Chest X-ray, PA view. Patient: 49 years old, sex M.
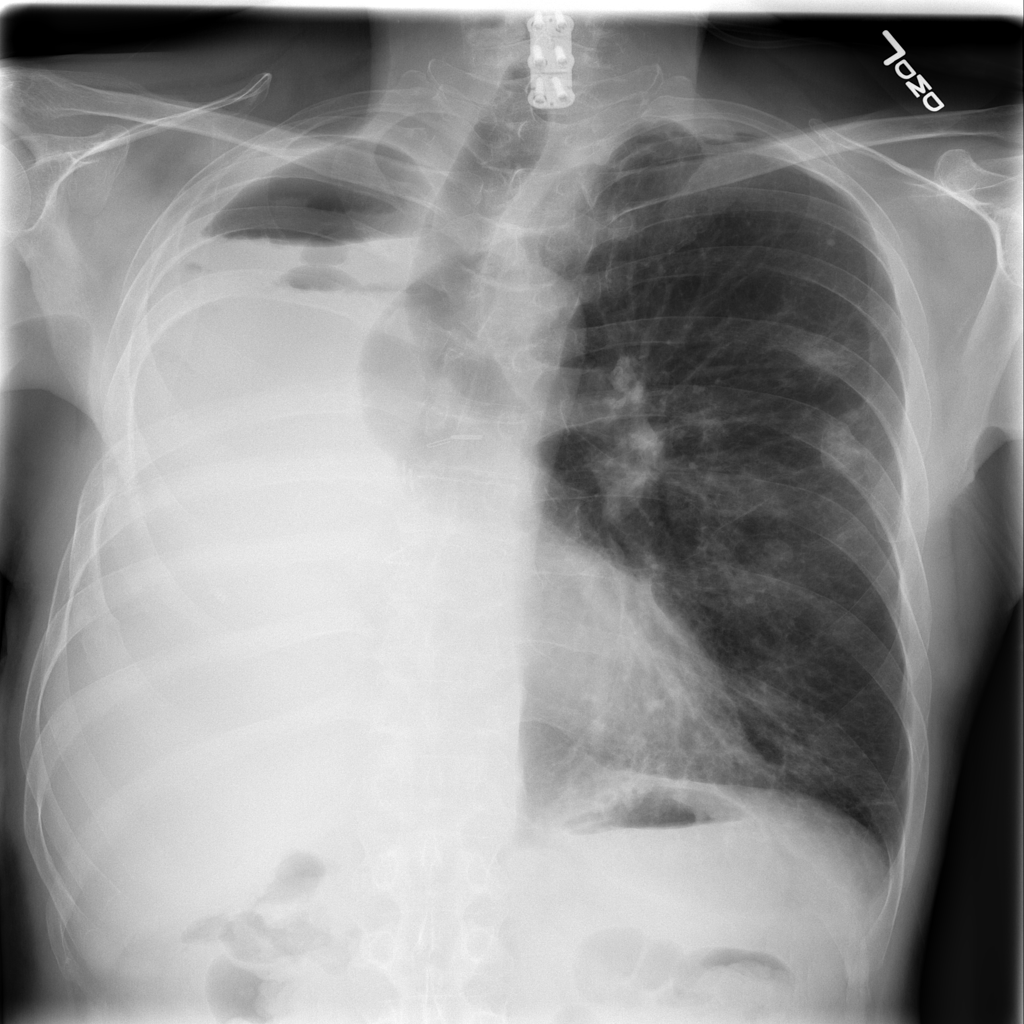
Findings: No Finding